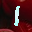
Label: 1